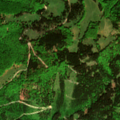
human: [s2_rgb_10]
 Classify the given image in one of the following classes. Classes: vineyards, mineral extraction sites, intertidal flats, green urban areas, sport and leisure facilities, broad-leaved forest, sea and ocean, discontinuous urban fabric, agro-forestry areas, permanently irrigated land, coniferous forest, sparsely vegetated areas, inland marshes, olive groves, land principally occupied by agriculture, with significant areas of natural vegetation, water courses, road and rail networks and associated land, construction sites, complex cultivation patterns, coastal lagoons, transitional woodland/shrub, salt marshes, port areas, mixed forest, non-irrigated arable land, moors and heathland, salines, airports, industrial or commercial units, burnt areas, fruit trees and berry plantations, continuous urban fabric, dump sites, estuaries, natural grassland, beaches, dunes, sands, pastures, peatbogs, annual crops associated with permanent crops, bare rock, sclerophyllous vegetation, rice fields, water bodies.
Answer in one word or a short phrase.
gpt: coniferous forest, mixed forest, natural grassland